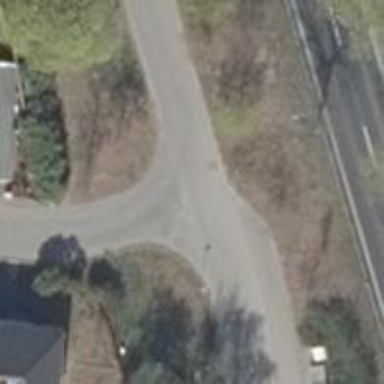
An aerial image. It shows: Smooth asphalt road in residential area.